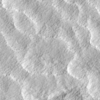
Label: not_dusty